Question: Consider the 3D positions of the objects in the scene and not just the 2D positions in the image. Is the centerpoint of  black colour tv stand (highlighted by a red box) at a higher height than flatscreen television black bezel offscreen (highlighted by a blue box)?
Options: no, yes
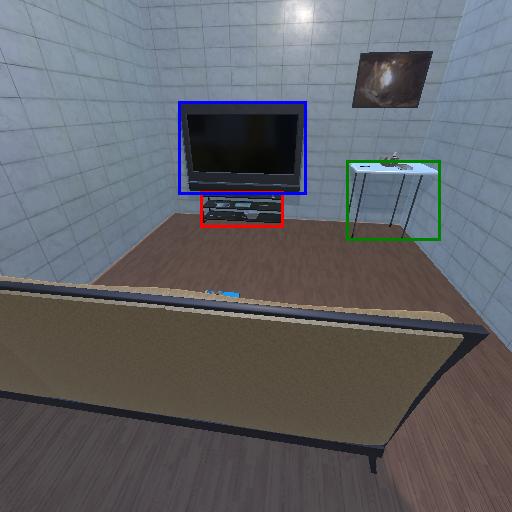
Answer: no